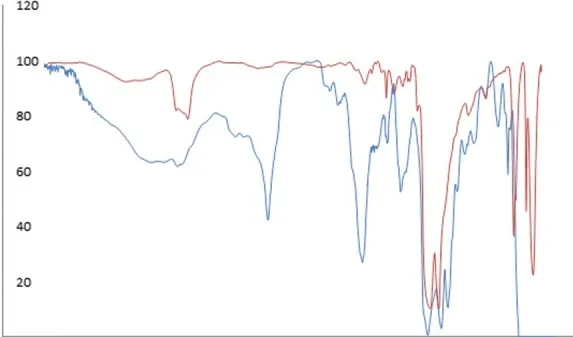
FT-IR analysis of the lung tissue of the patient shows the presence of PTFE compared with the standard PTFE peak result.
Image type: chart (chart)